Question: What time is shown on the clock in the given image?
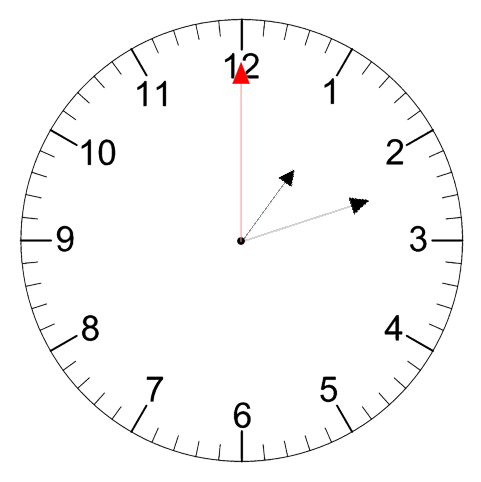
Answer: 01:12:00